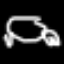
Label: frog